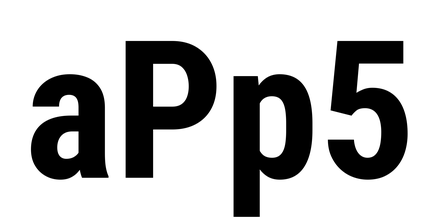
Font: Roboto_Condensed_Bold